Question: i tried to fulfill this form below many times and click "test LDAP connection". it's alway return success. but when i click "run task", it's alway return
> Running the task failed with the following message: The LDAP authentication configuration failed.WASX7209I: Connected to process "server1" on node p8 using SOAP connector; The type of process is: UnManagedProcess
test standalone LDAP repositoryWASX7017E: Exception received while running file "C:\Program Files (x86)\IBM\FileNet\ContentEngine ools\configure mp/configureldap.tcl"; exception information: com.ibm.websphere.management.cmdframework.CommandException: SECJ7340E: Exception raised trying to connect to LDAP server: AuthenticationException: [LDAP: error code 49 - 80090308: LdapErr: DSID-0C0903A9, comment: AcceptSecurityContext error, data 52e, v1db0
Form:

I used an Window Server 2008r2 with a domain controller.
please help me fulfill this form or give me some examples how I can make it work!
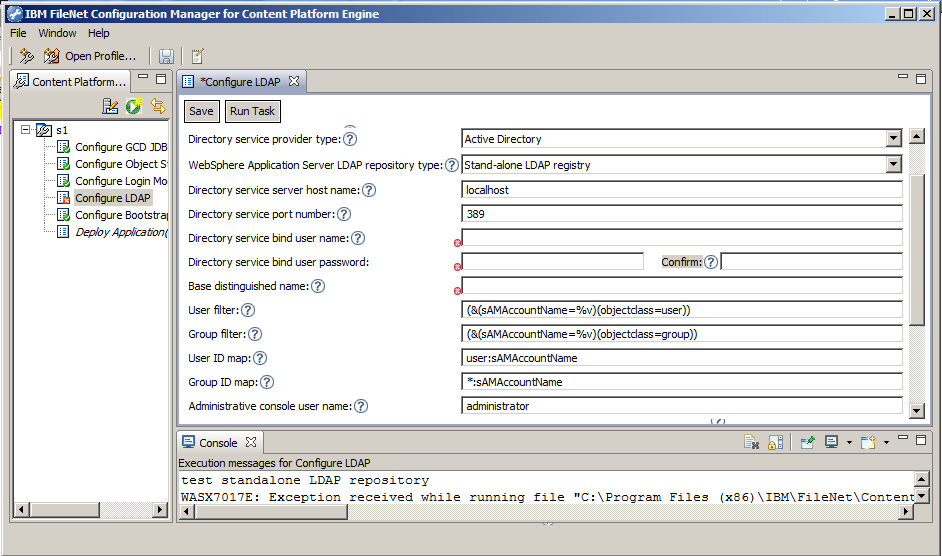
Answer: the 'data 52e' should mean that the credential data is invalid, either invalid user(or it cant find the user) or password
values should be fully qualified like this:
'''
CN=svcLDAP,OU=FileNet,DC=myfilenetdomain,DC=local
'''
directory bind user(primary user to query the LDAP with):
'''
CN=[you ladp user],OU=[your user group, filenet in my case]FileNet,DC=[your domain],DC=local
'''
base distinguished name is the primary group where all your FN users will be in:
'''
OU=[your user group, filenet in my case]FileNet,DC=[your domain],DC=local
'''
Ofcourse these settings are highly dependant on your directory configuration and can vary from my awnser.
Be sure to use the Test LDAP Connection button. If that says its fine, it should be fine to run the task.
Another hint: use the tool adsi edit(its a standard MS tool for active direcotry) it will show you very easily all the fully qualified data for ldap
<URL>